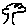
Label: tree